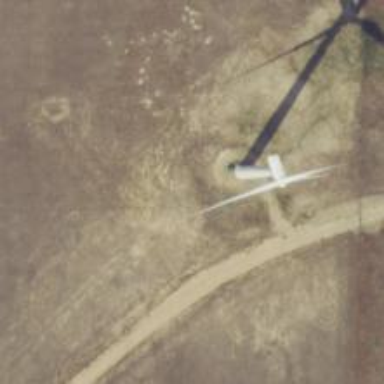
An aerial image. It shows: Wind generator in the form of horizontal axis wind turbine.